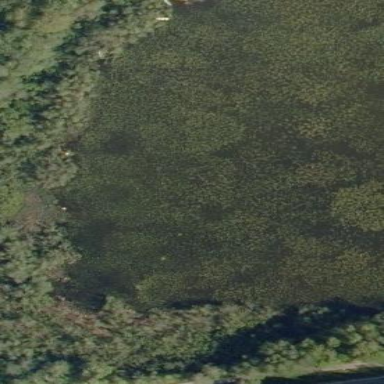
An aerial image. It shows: Marsh wetland.